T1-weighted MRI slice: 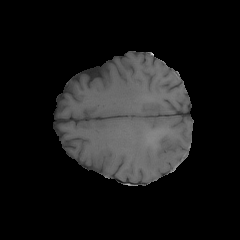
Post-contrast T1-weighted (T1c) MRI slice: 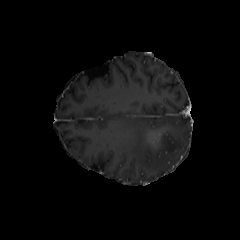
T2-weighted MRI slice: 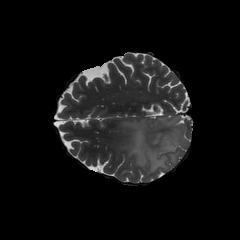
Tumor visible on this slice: yes